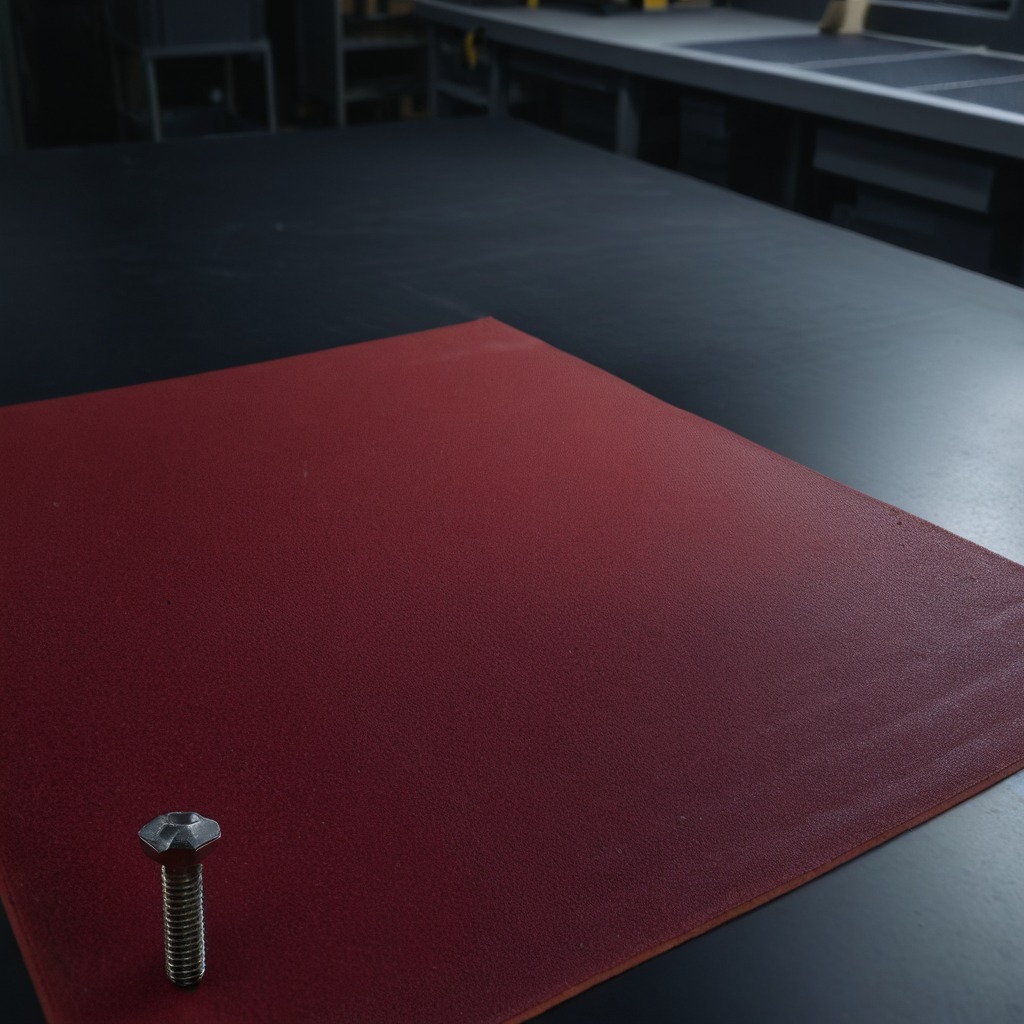
A metal screw lying on a clean granite tabletop covered with a red rubber mat inside a workshop at night dim ambient light soft shadows worn but beneath the mat